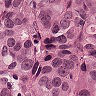
Metastatic tissue present: yes